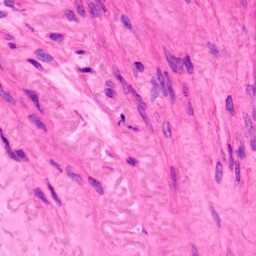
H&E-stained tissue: Lung